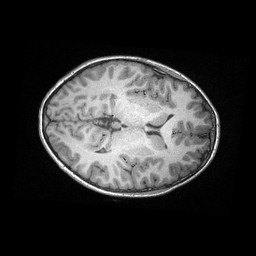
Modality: T1w
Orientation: axial
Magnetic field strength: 3 T